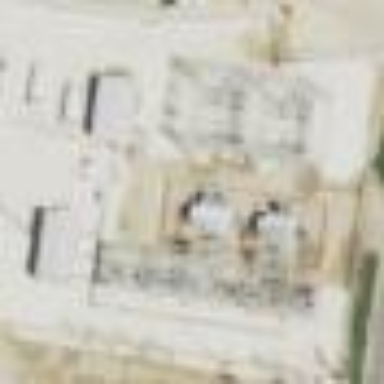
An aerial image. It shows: Distribution level power substation enclosed by fence.